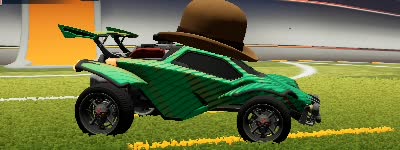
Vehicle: octane